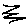
Label: zigzag